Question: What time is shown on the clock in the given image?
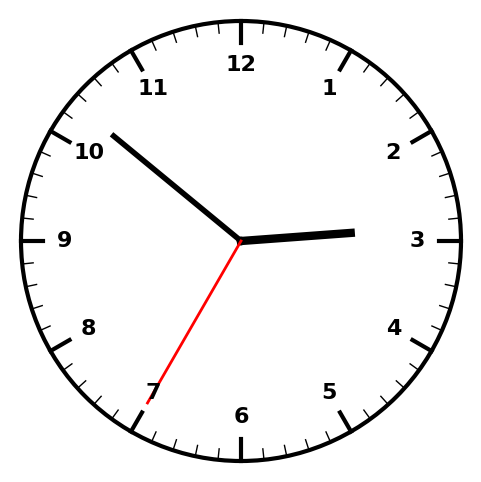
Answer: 02:51:35